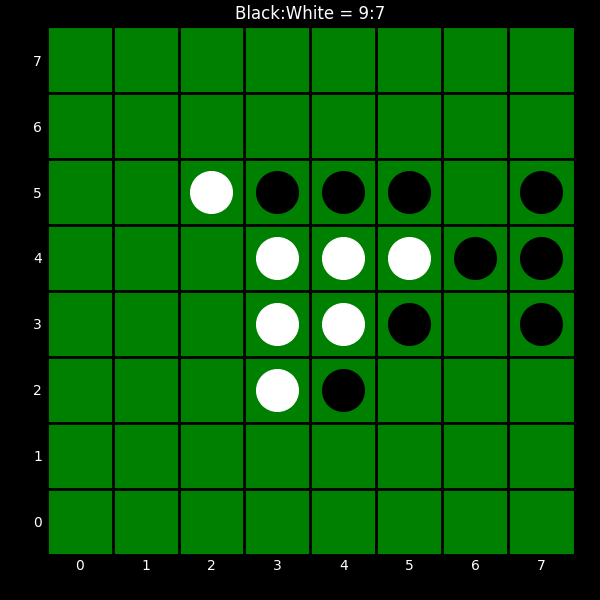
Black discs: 9
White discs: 7